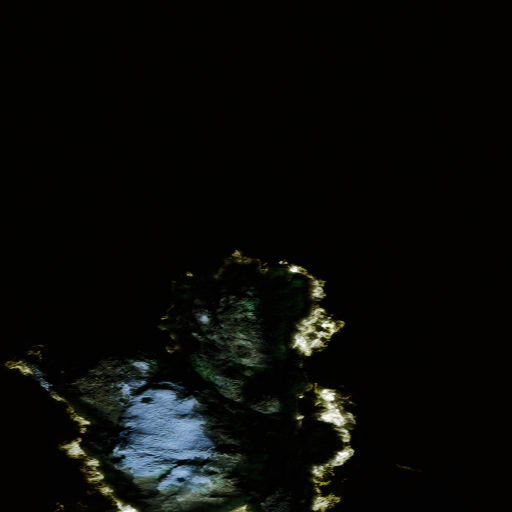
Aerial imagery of island in Alaska named Omega Island containing only unknown